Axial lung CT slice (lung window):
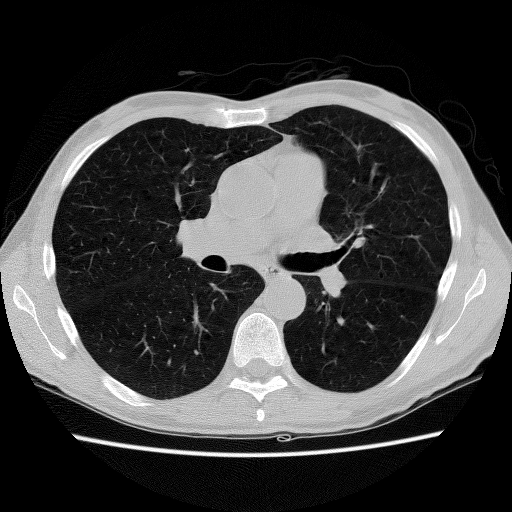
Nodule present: no